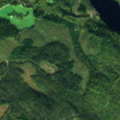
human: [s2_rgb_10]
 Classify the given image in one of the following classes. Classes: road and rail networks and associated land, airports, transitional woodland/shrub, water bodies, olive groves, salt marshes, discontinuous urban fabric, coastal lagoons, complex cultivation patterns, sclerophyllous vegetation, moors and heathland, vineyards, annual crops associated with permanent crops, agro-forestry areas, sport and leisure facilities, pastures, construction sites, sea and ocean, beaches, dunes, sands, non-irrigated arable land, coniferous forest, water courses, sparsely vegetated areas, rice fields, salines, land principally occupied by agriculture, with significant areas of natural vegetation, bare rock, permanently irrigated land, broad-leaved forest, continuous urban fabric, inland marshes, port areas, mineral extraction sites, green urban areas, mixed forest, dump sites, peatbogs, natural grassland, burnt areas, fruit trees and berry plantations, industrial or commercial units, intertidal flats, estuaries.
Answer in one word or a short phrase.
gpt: coniferous forest, mixed forest, water bodies